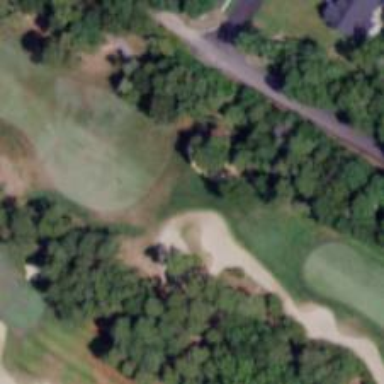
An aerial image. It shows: Golf hole.